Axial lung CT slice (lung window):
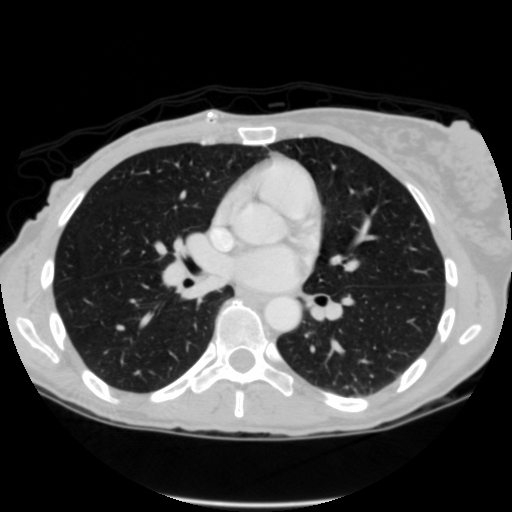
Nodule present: no